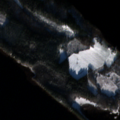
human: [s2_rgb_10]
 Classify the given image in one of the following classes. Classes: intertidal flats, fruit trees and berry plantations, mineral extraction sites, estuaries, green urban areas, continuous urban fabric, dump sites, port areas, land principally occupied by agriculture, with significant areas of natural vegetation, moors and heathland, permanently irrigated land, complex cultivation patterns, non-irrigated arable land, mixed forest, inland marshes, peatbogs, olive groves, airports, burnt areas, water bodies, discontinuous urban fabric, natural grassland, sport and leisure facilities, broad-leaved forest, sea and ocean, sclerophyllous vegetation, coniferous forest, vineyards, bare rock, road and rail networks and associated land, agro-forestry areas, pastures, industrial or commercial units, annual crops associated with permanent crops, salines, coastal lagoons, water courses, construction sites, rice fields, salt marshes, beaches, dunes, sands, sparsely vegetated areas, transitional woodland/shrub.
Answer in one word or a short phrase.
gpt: mixed forest, water bodies